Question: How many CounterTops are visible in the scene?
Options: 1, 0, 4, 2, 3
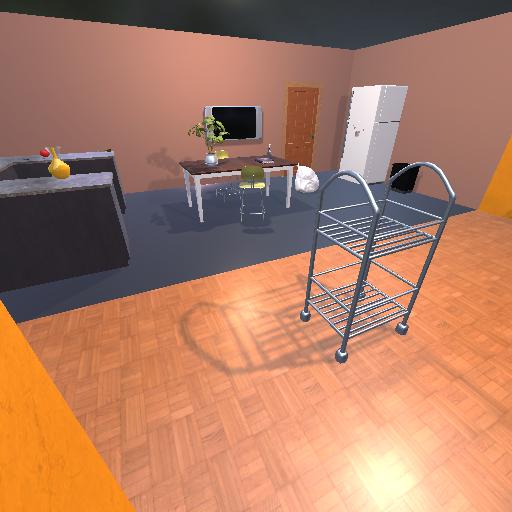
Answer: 1